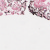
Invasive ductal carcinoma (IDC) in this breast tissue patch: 0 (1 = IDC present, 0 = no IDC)